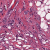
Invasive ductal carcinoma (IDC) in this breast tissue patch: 1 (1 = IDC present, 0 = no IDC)